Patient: sex M, age 51
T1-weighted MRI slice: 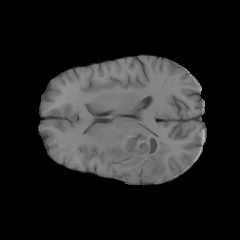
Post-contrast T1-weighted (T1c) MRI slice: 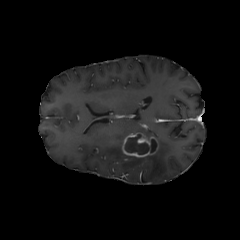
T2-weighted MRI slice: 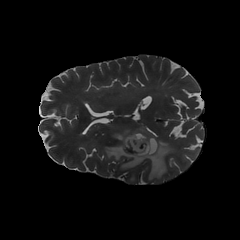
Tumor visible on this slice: yes
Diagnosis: Glioblastoma, IDH-wildtype
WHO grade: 4